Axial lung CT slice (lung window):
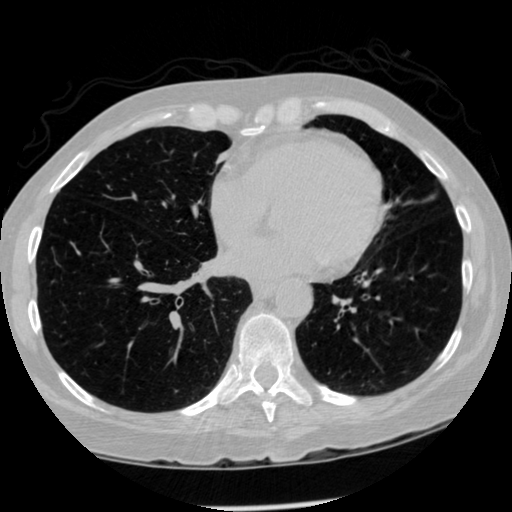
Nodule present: no